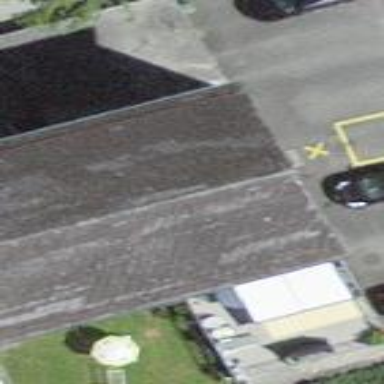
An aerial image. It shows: Building part with flat roof.